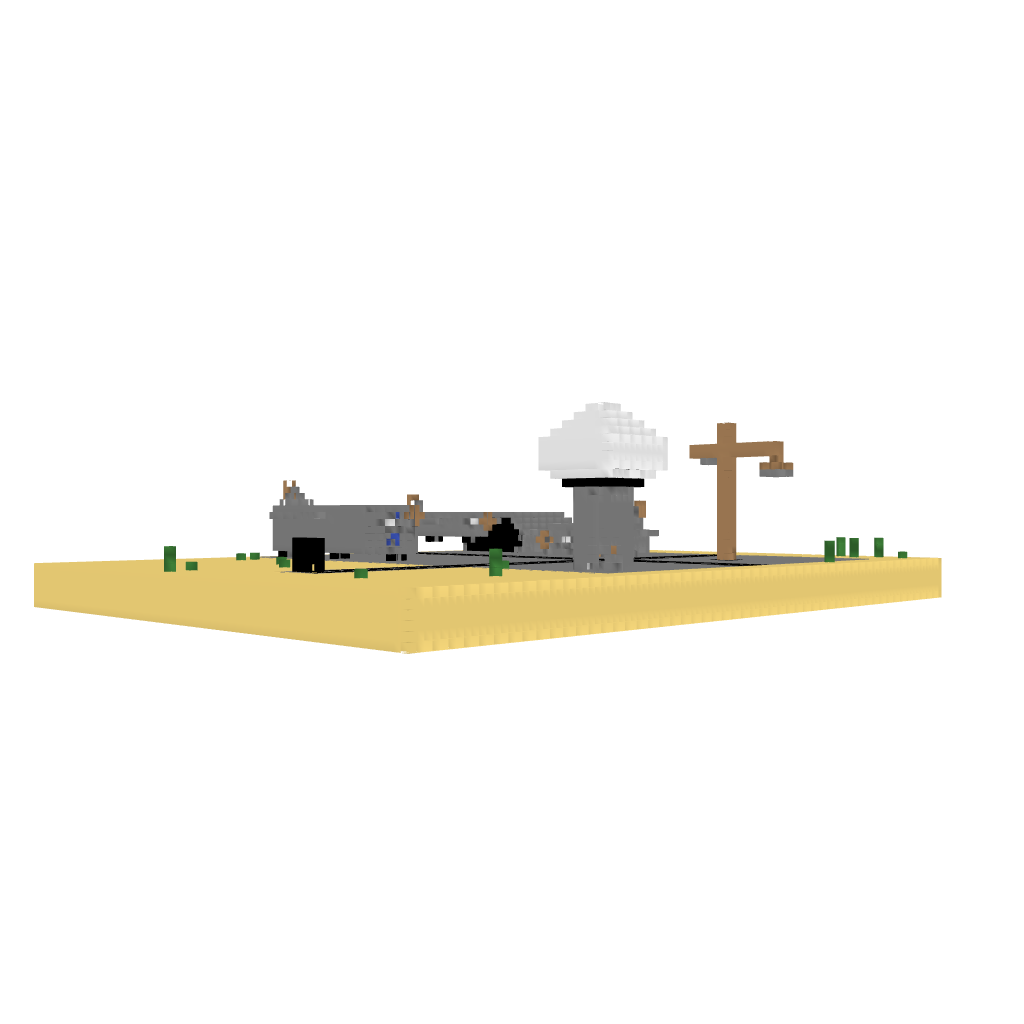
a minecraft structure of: Big Airfield with realistic planes and control tower Etc... bad low quality